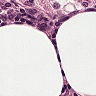
Metastatic tissue present: no